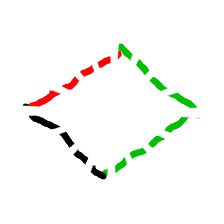
Shape: rhombus